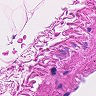
Metastatic tissue present: no